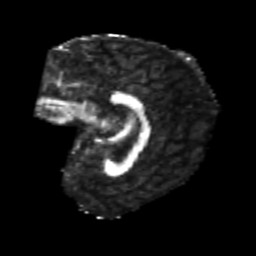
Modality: FA
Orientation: sagittal
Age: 22
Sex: male
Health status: healthy
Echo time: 0.074 s